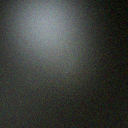
Screen state: off